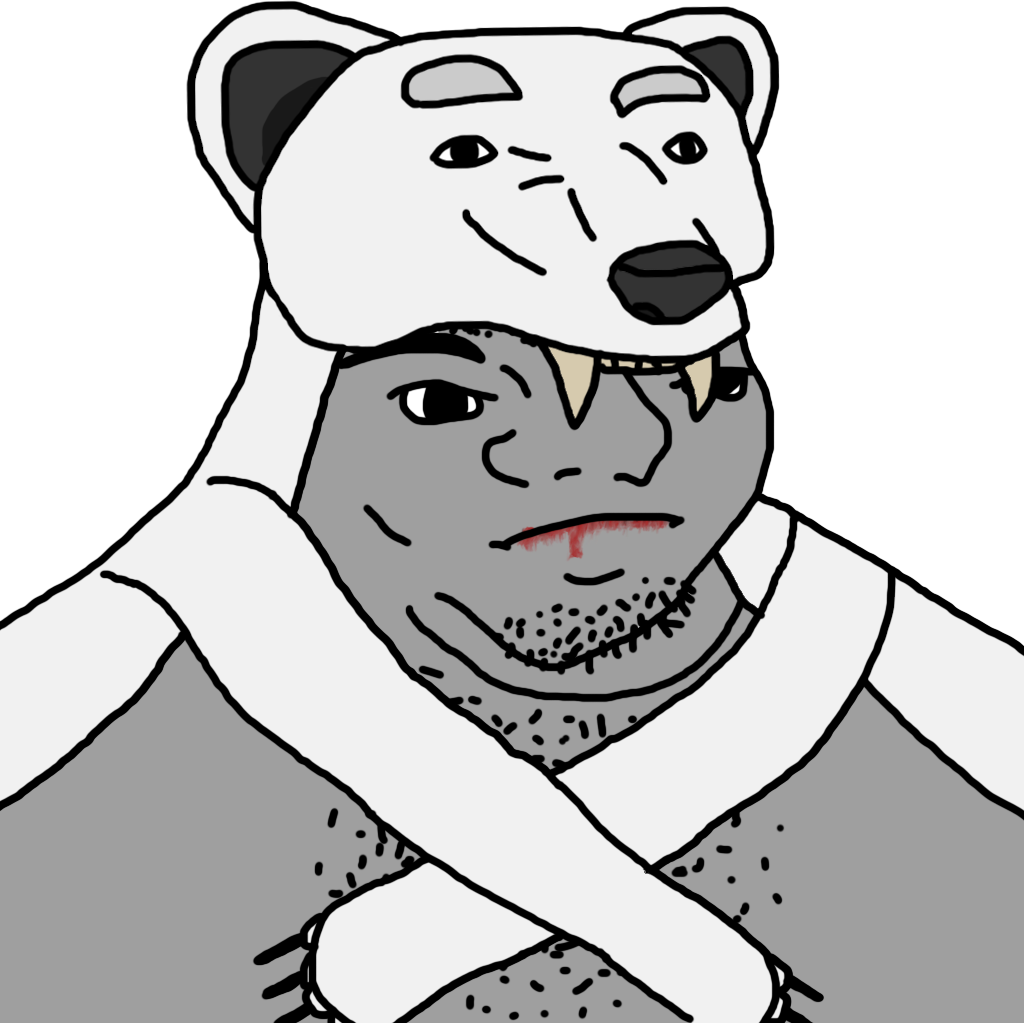
Label: 5_Grug